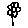
Label: flower